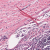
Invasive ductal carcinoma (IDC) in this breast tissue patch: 0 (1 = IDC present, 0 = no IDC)